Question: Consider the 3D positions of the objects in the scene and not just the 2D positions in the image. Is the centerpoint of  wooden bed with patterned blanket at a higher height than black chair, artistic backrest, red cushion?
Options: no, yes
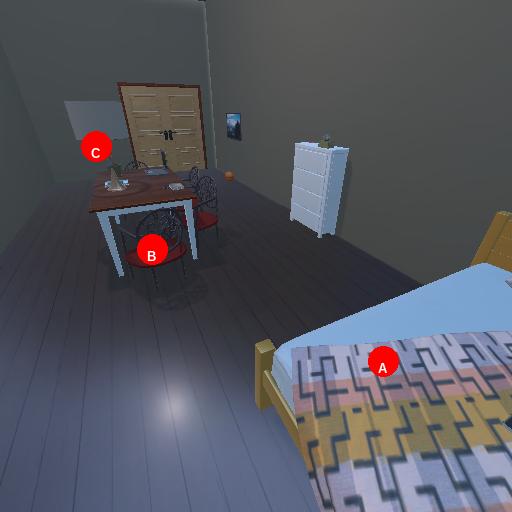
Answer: no